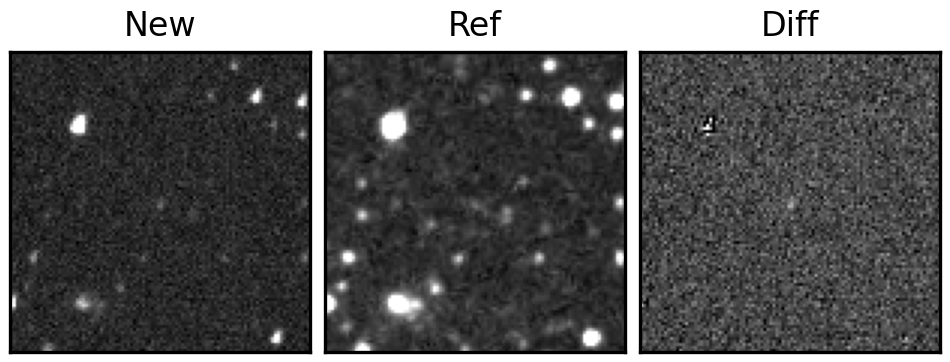
Label: real